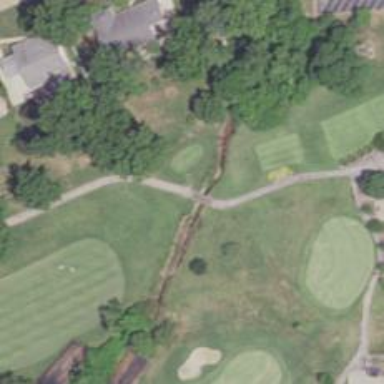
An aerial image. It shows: Path with asphalt surface crossing bridge. It is cartpath for golf.